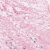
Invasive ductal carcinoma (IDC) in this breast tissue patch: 0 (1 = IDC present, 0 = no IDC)